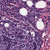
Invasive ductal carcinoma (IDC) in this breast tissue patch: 1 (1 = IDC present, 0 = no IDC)